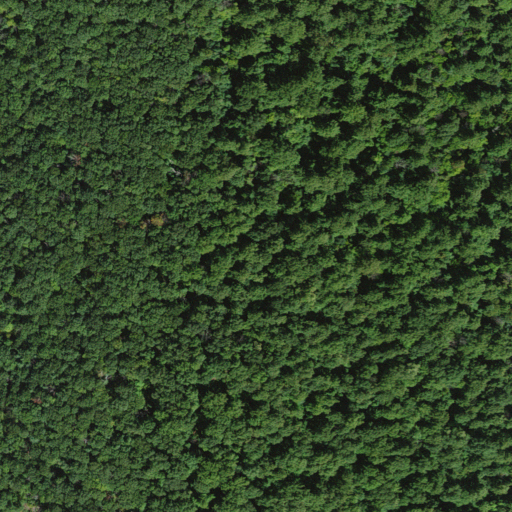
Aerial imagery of mountain in Virginia named Wolf Mountain containing deciduous forest and mixed forest